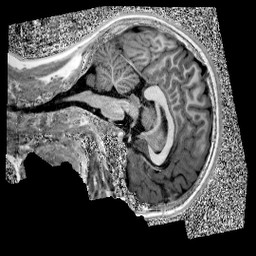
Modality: UNIT1
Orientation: sagittal
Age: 10
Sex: male
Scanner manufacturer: siemens
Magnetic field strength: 3 T
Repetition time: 4 s
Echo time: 0.00303 s